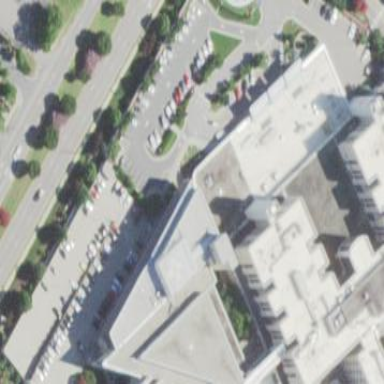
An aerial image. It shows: Multi-storey parking building.